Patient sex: M
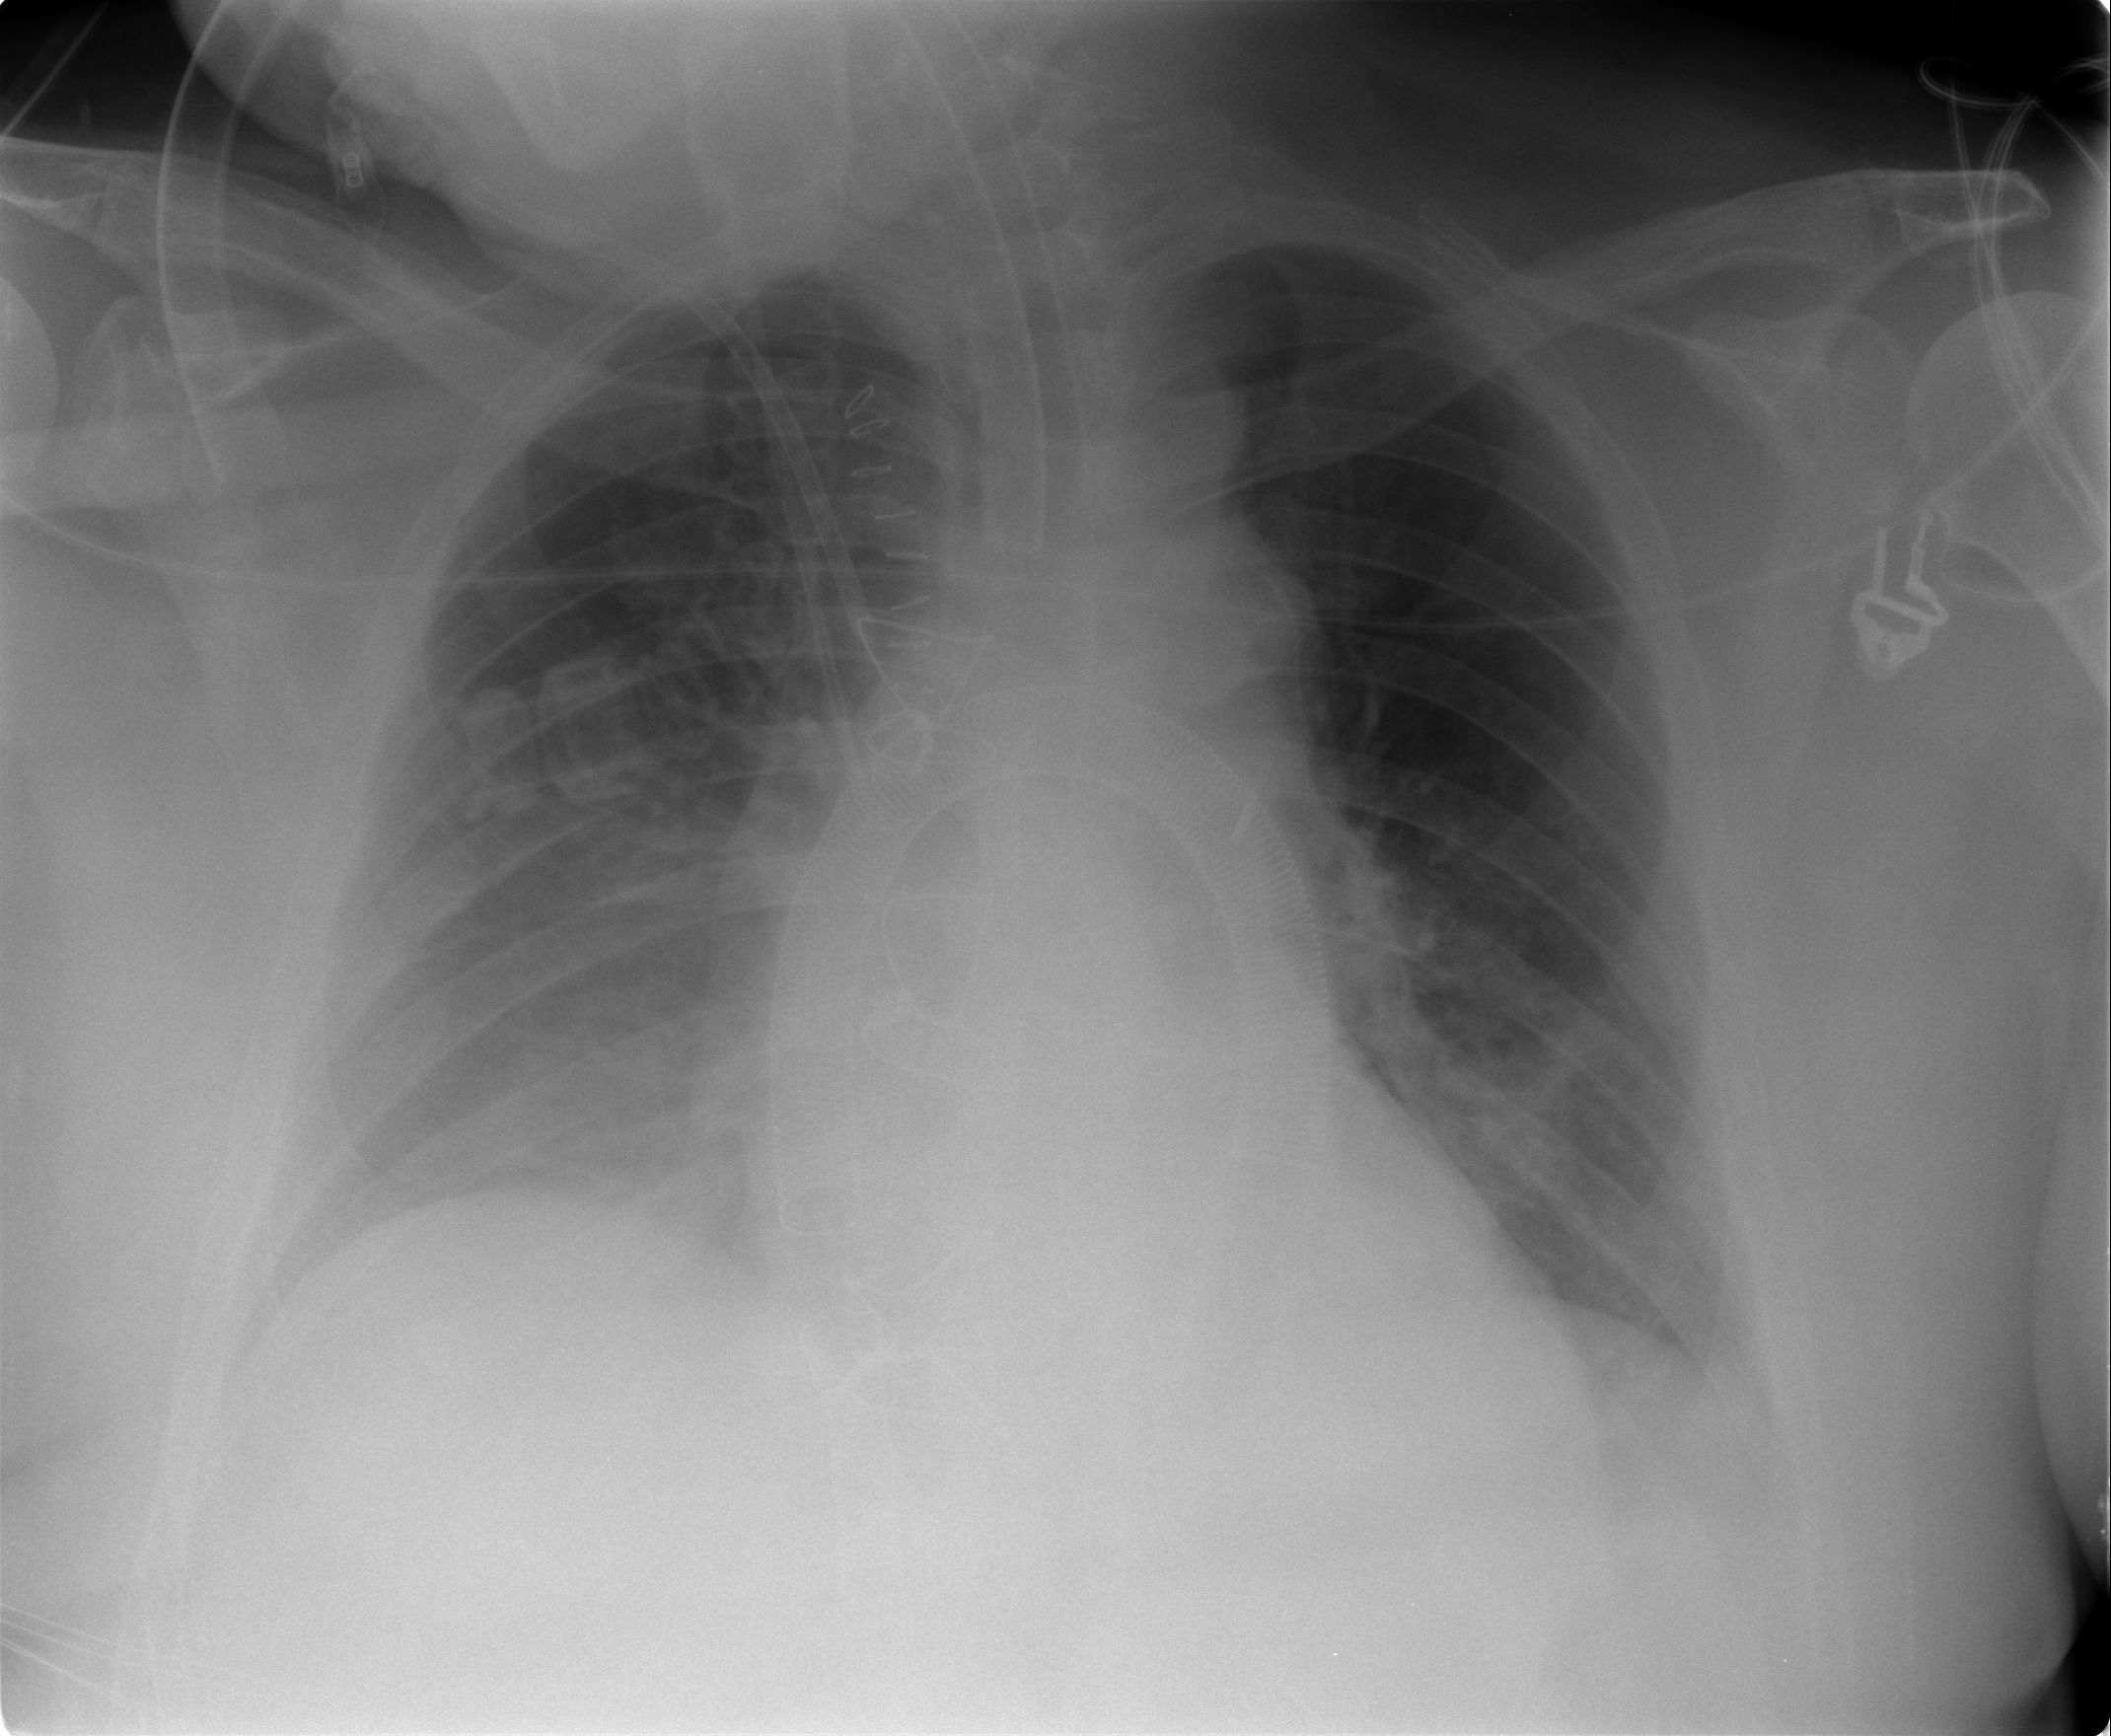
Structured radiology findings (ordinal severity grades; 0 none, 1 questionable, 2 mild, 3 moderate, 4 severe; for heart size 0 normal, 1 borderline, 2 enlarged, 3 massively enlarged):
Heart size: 1
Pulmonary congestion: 0
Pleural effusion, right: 2
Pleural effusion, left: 1
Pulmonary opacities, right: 0
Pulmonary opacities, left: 0
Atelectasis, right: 2
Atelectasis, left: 2